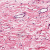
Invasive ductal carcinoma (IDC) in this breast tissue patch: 0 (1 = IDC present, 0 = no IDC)